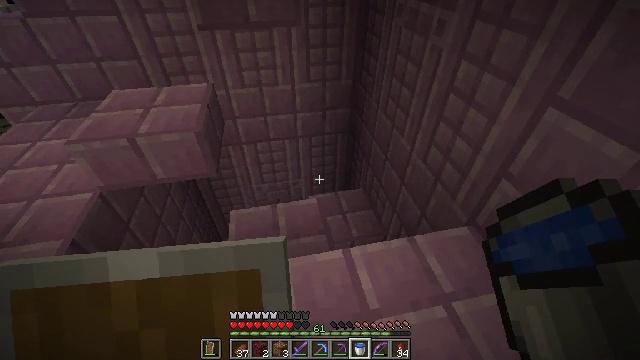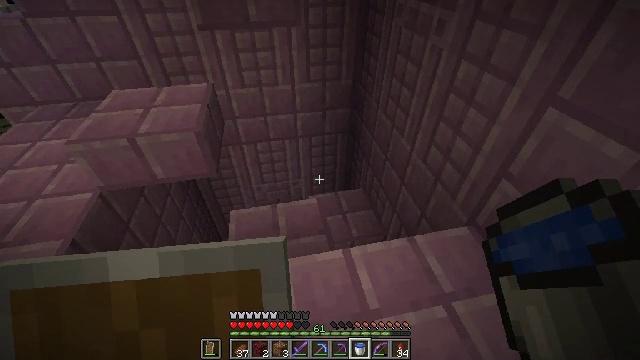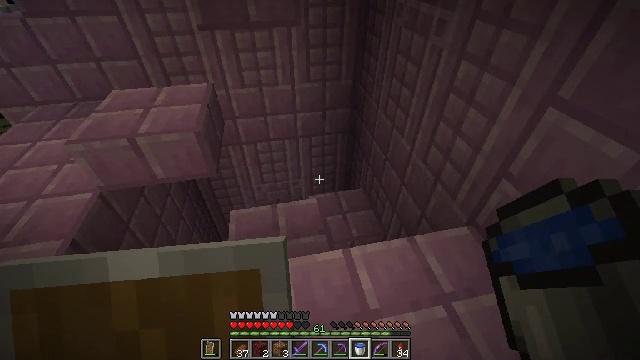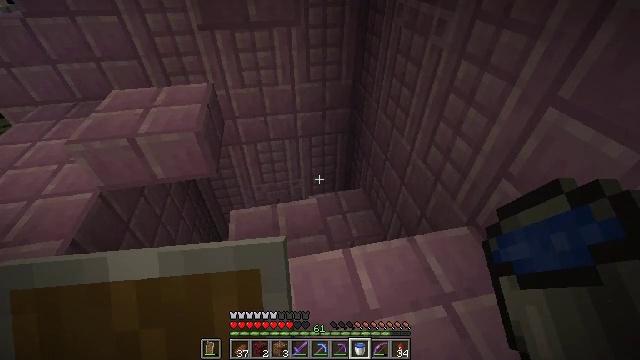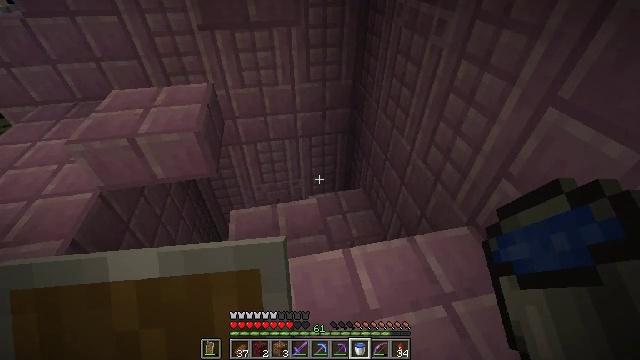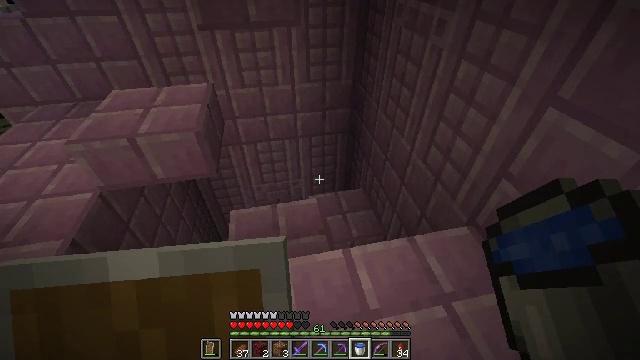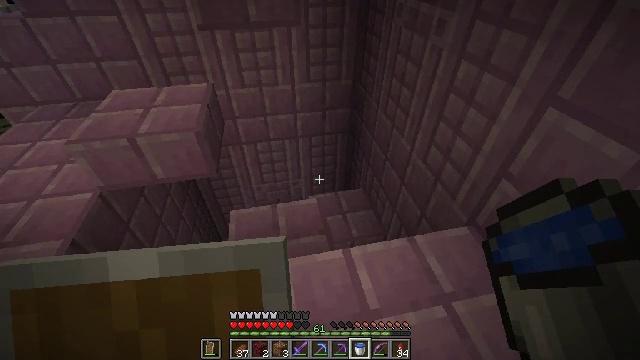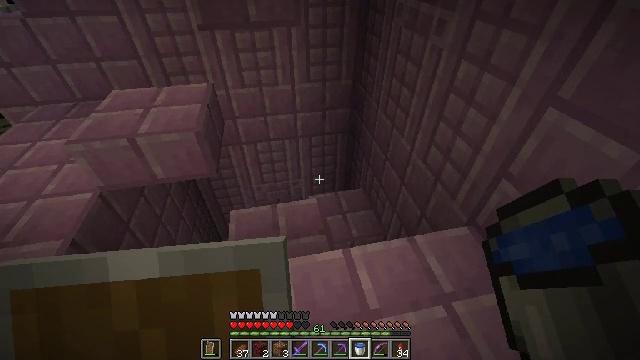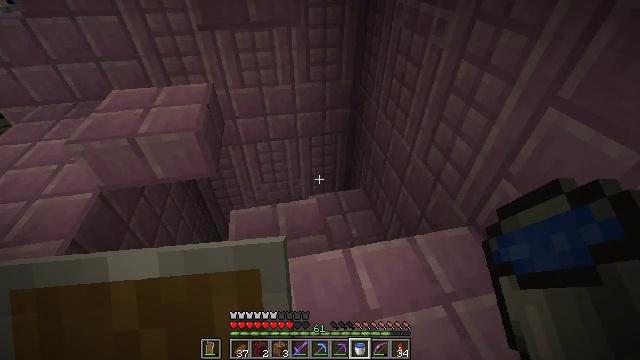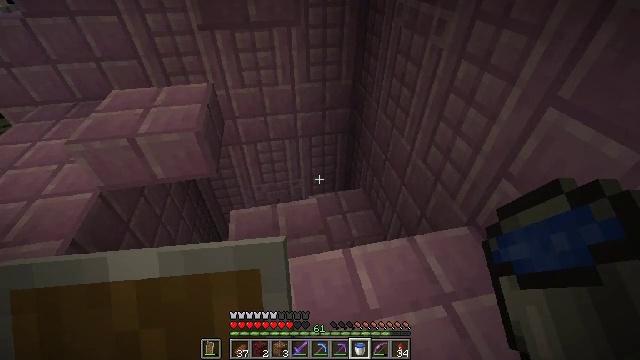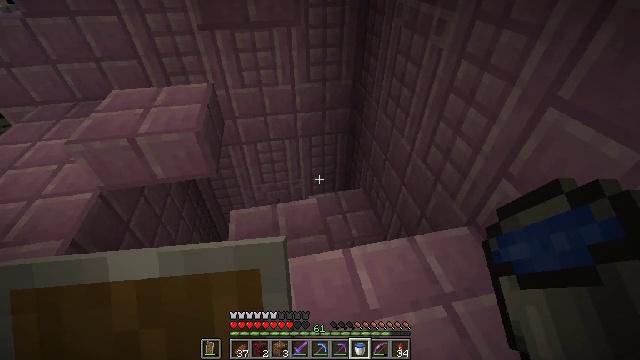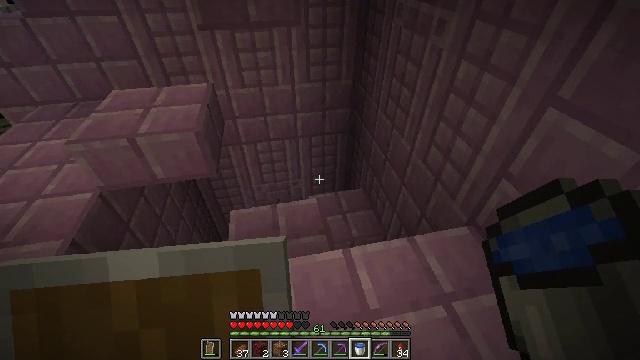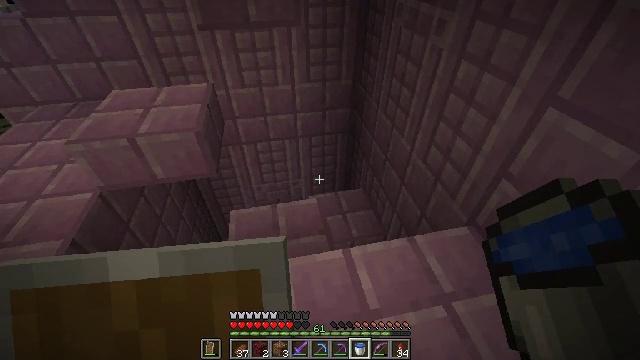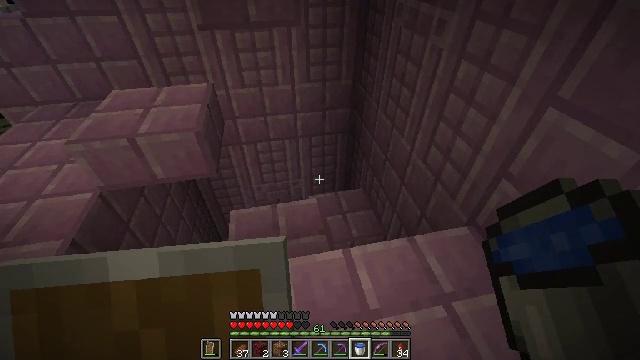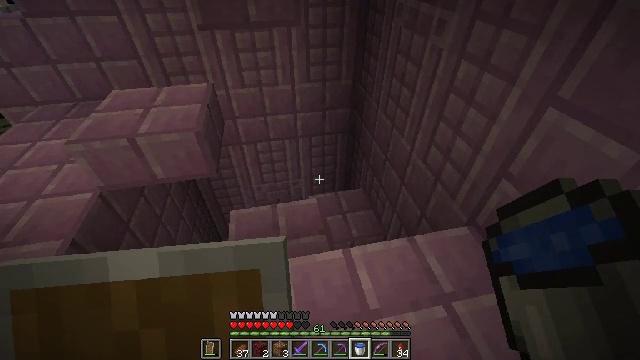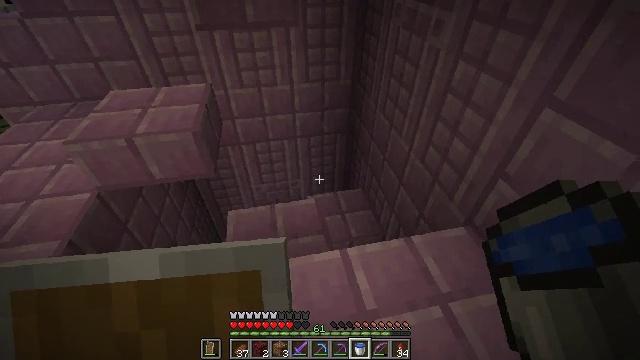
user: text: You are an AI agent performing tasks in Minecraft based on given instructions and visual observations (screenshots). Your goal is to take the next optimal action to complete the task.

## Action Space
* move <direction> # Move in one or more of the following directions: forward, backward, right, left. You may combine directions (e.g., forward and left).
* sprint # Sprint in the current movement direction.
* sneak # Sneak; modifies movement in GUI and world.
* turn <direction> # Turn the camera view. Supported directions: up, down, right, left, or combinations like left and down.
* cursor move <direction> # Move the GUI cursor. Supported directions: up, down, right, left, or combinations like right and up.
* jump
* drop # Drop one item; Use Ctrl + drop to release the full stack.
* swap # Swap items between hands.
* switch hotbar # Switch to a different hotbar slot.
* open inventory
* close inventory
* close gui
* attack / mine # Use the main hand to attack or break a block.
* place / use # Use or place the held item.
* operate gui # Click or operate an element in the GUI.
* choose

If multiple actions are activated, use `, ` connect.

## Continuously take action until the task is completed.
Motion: motion action
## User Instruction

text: Use a pickaxe to gather the ender chest.
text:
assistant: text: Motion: no_op
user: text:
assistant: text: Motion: no_op
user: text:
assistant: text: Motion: no_op
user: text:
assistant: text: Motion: no_op
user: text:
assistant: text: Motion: no_op
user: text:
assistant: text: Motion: no_op
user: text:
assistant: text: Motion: no_op
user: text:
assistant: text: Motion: no_op
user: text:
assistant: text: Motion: no_op
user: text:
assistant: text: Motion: no_op
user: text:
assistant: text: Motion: no_op
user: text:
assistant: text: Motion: no_op
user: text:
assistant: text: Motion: no_op
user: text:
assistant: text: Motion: no_op
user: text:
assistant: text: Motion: move right
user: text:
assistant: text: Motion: move forward and move right
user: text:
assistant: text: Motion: move forward and move right
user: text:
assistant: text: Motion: move forward and move right, turn left
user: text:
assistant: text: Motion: move forward and move right, turn left
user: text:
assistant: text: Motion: move forward and move right, turn left
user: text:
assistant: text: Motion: move forward and move right, turn left
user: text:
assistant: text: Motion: turn left and down
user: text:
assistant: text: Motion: turn left
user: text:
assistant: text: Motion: no_op
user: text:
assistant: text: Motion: no_op
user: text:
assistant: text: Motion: no_op
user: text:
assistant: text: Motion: no_op
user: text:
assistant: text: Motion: no_op
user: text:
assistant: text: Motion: no_op
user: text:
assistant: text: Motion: no_op